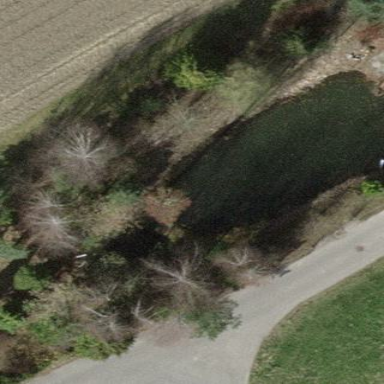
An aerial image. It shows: Peaceful pond surrounded by nature.